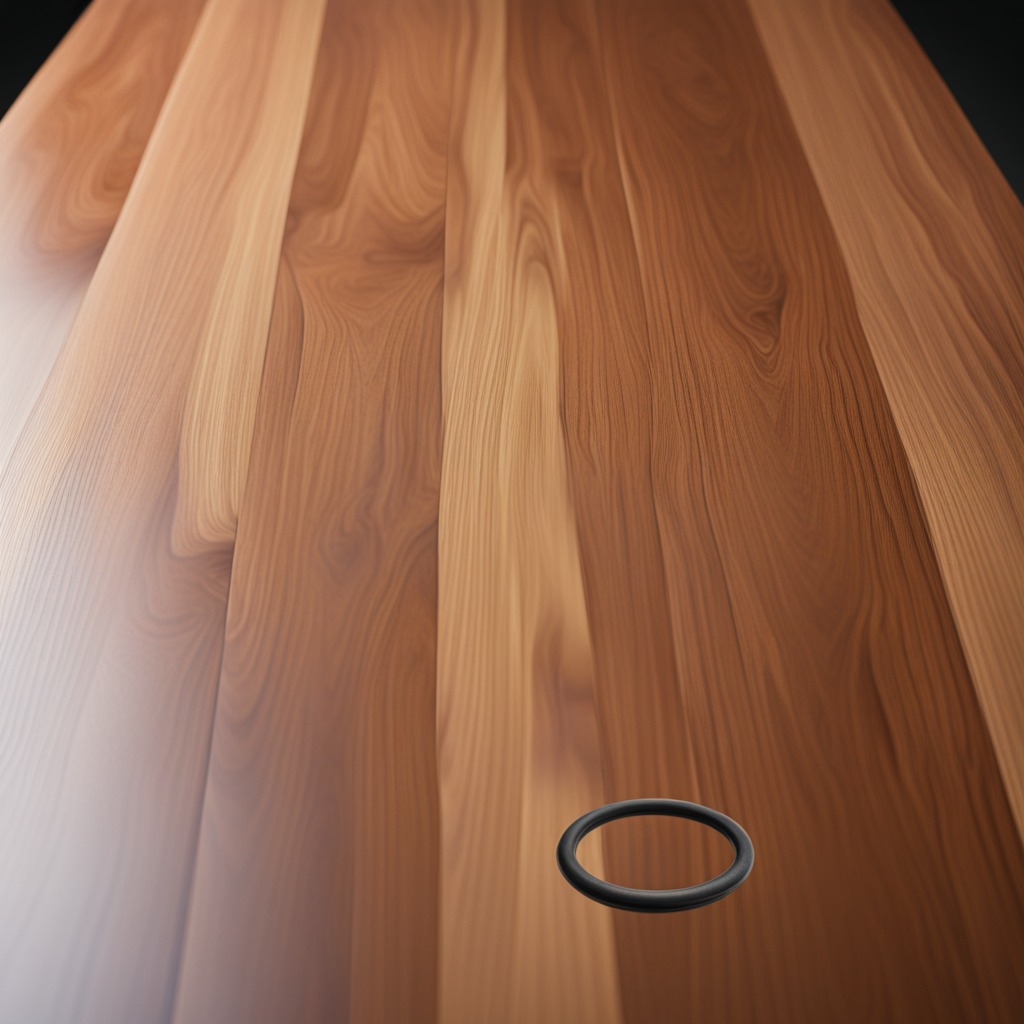
A rubber O-ring is lying on the wooden table.